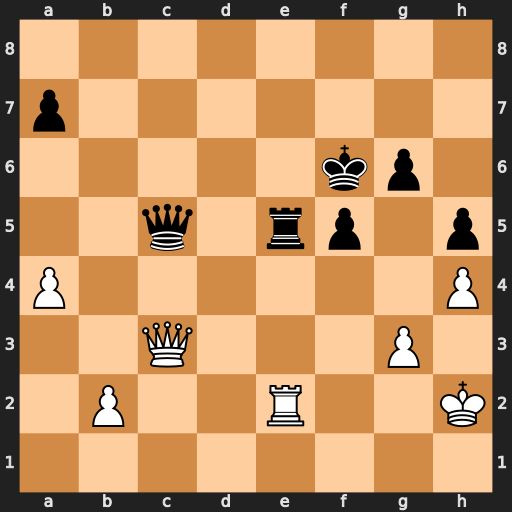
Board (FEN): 8/p7/5kp1/2q1rp1p/P6P/2Q3P1/1P2R2K/8
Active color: w
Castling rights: -
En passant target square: -
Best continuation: Qxe5+ Qxe5 Rxe5 Kxe5 a5